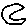
Label: moon